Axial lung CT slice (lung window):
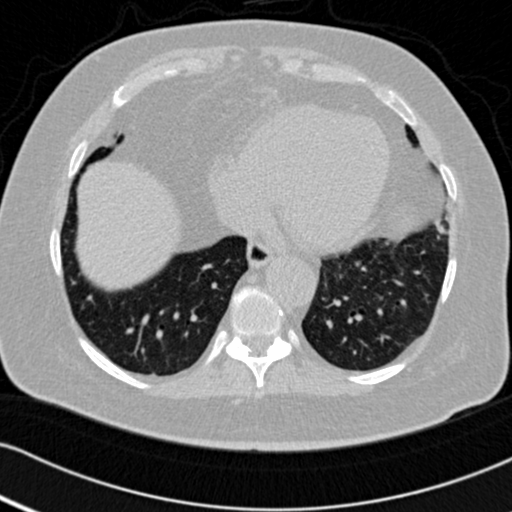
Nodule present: no